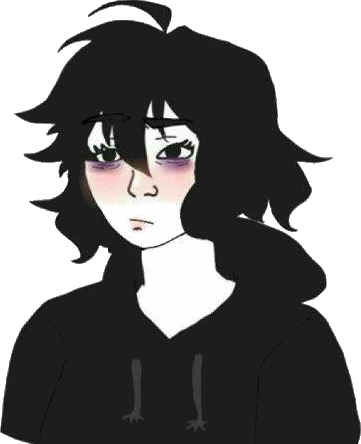
Label: 5_Doomer_Girl